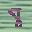
Label: 8